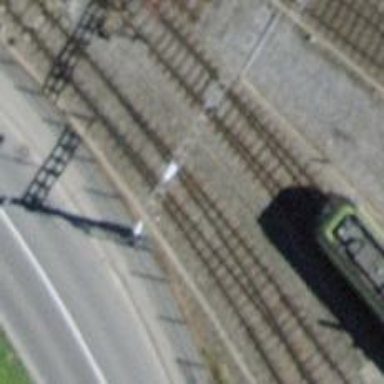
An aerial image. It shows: Yard with single rail track. The railway track is electrified with contact line for service purposes.